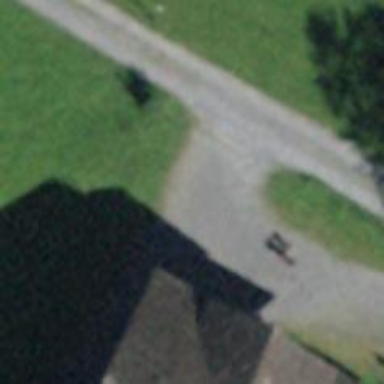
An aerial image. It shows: Driveway made of fine gravel.